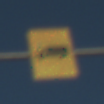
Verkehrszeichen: KFZZulaessigeGesamtmasse3Komma5TOhnePfeilsymbol
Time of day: MorningAfternoon
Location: Outdoor (Nature)
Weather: Clear
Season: NotSpecified
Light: Natural